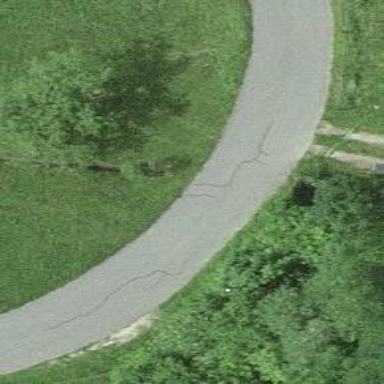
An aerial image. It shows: Culvert tunnel.